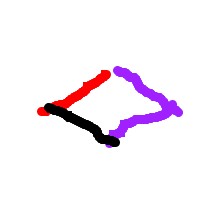
Shape: rhombus